Field crop: maize
Growth stage: 1
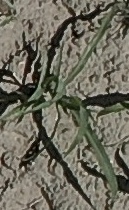
Species: sorghum